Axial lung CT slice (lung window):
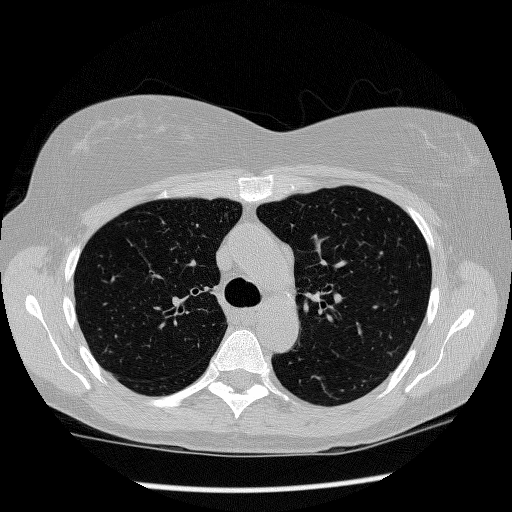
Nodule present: no